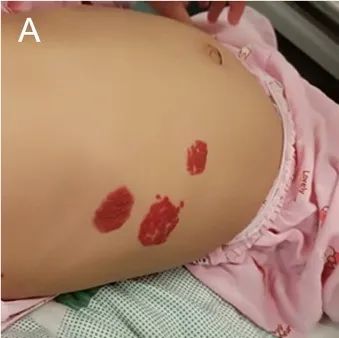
Skin capillary malformations, facial feature, and heart and liver arteriovenous malformations of the patient. (A) Multiple flaky purplish red hemangiomas presented in the abdomen.
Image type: medical_photograph (skin_photograph)